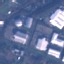
Label: Industrial